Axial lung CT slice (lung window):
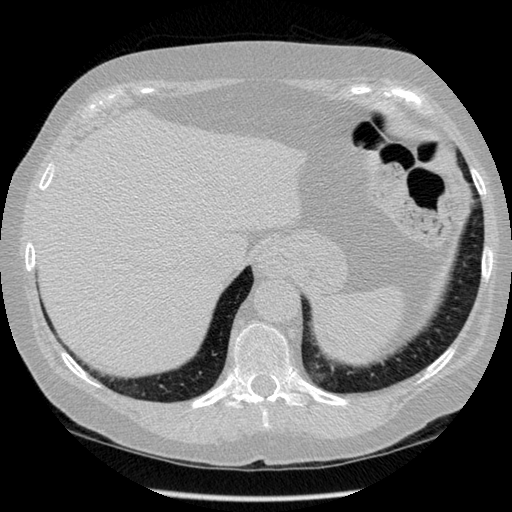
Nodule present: no